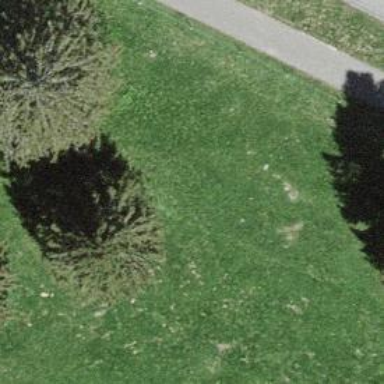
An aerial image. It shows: Single tag "natural: tree."